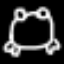
Label: frog